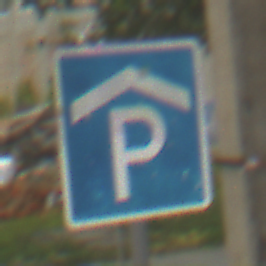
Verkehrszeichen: Parkhaus
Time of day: MorningAfternoon
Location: Outdoor (Suburban)
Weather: PartlyCloudy
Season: NotSpecified
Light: Natural